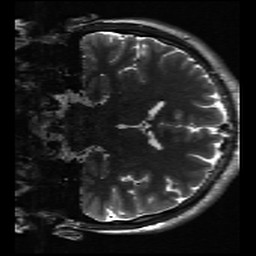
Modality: inplaneT2
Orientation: coronal